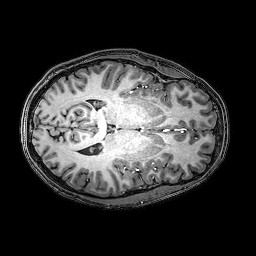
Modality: T1w
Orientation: axial
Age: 20
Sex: male
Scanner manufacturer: philips
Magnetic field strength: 3 T
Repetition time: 0.009 s
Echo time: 0.0035 s